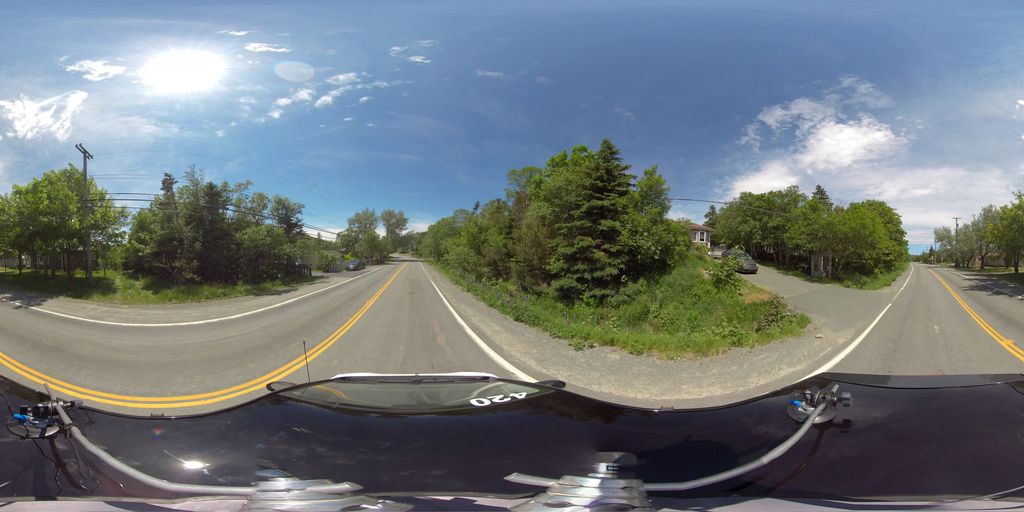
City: st_johns